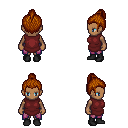
a pixel art fantasy rpg character, female body template, human, dark skin, maroon tunic, magenta pants, brunette short topknot hairstyle, black shoes, four views (front, back, left, right), 2x2 character sprite sheet, small pixel art, hard edges, no anti-aliasing